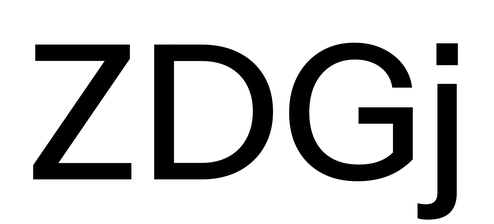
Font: InstrumentSans_Medium